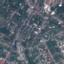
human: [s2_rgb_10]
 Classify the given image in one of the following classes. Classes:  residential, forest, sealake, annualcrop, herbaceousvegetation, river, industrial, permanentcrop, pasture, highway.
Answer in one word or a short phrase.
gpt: Residential